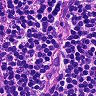
Metastatic tissue present: no